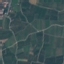
Land use / land cover: PermanentCrop